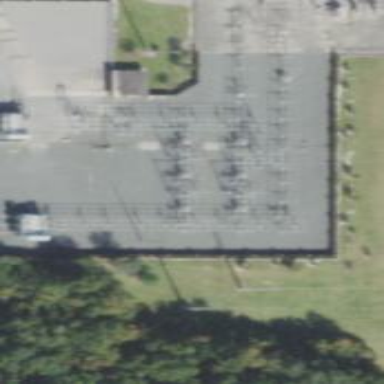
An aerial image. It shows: Switch for power supply.